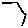
Label: hexagon